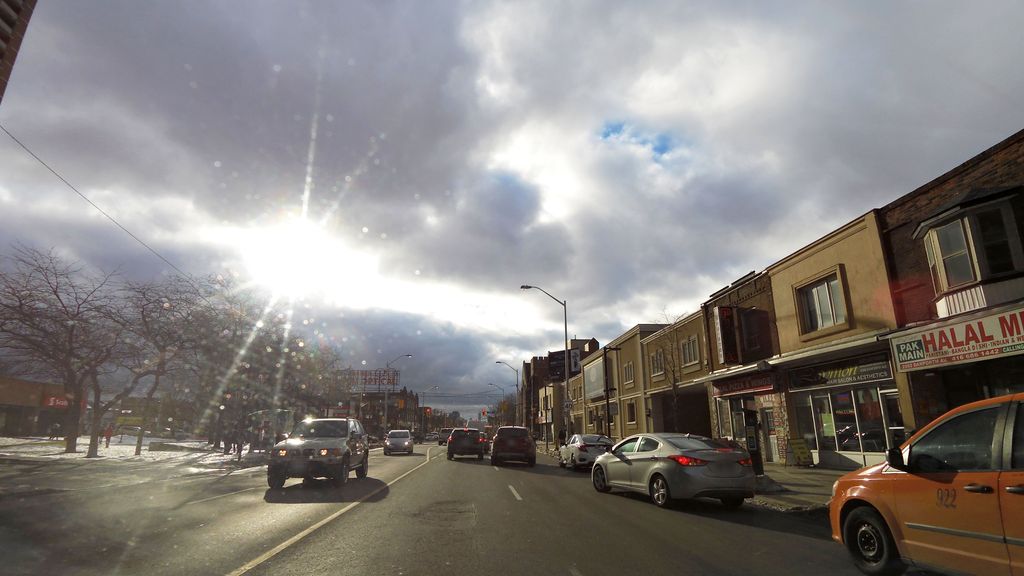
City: toronto